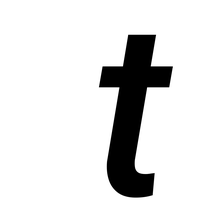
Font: Roboto-Italic_Medium_Italic